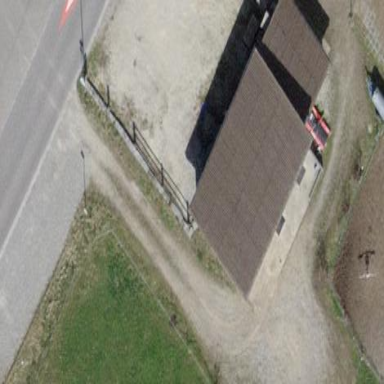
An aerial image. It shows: Rural barn.